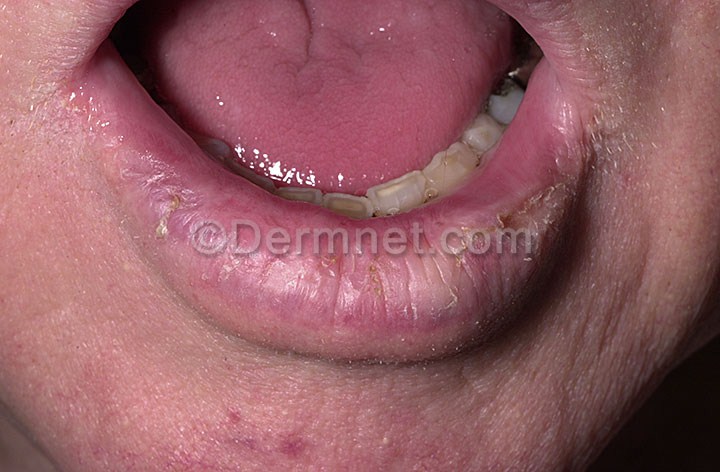
Disease: Actinic Keratosis Basal Cell Carcinoma and other Malignant Lesions